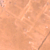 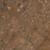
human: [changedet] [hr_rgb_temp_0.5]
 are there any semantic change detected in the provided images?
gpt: Many constructions were built in the desert.